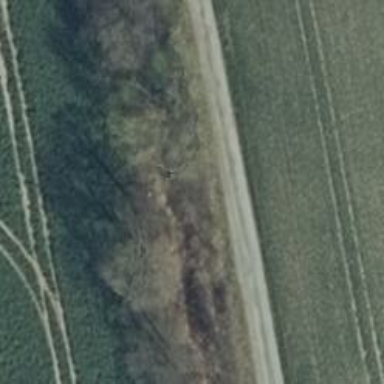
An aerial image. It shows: Gravel track with grade 2 quality.